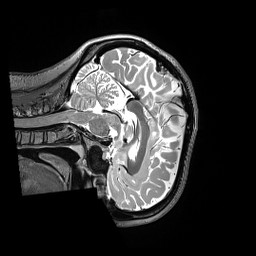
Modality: T2w
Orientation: sagittal